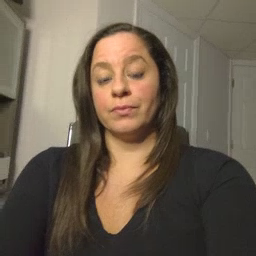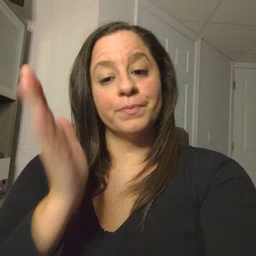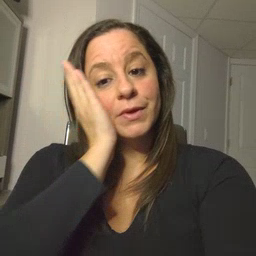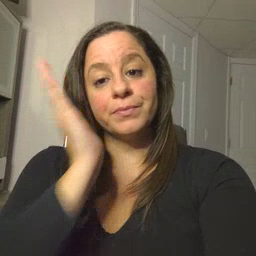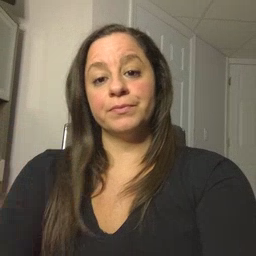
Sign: bed